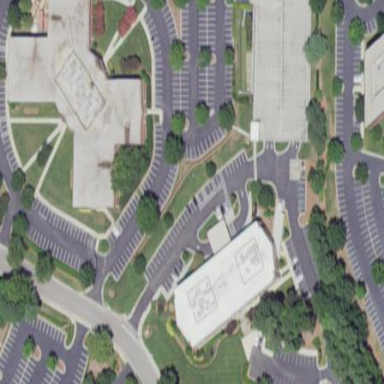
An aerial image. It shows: Parking area with asphalt surface.